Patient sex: M
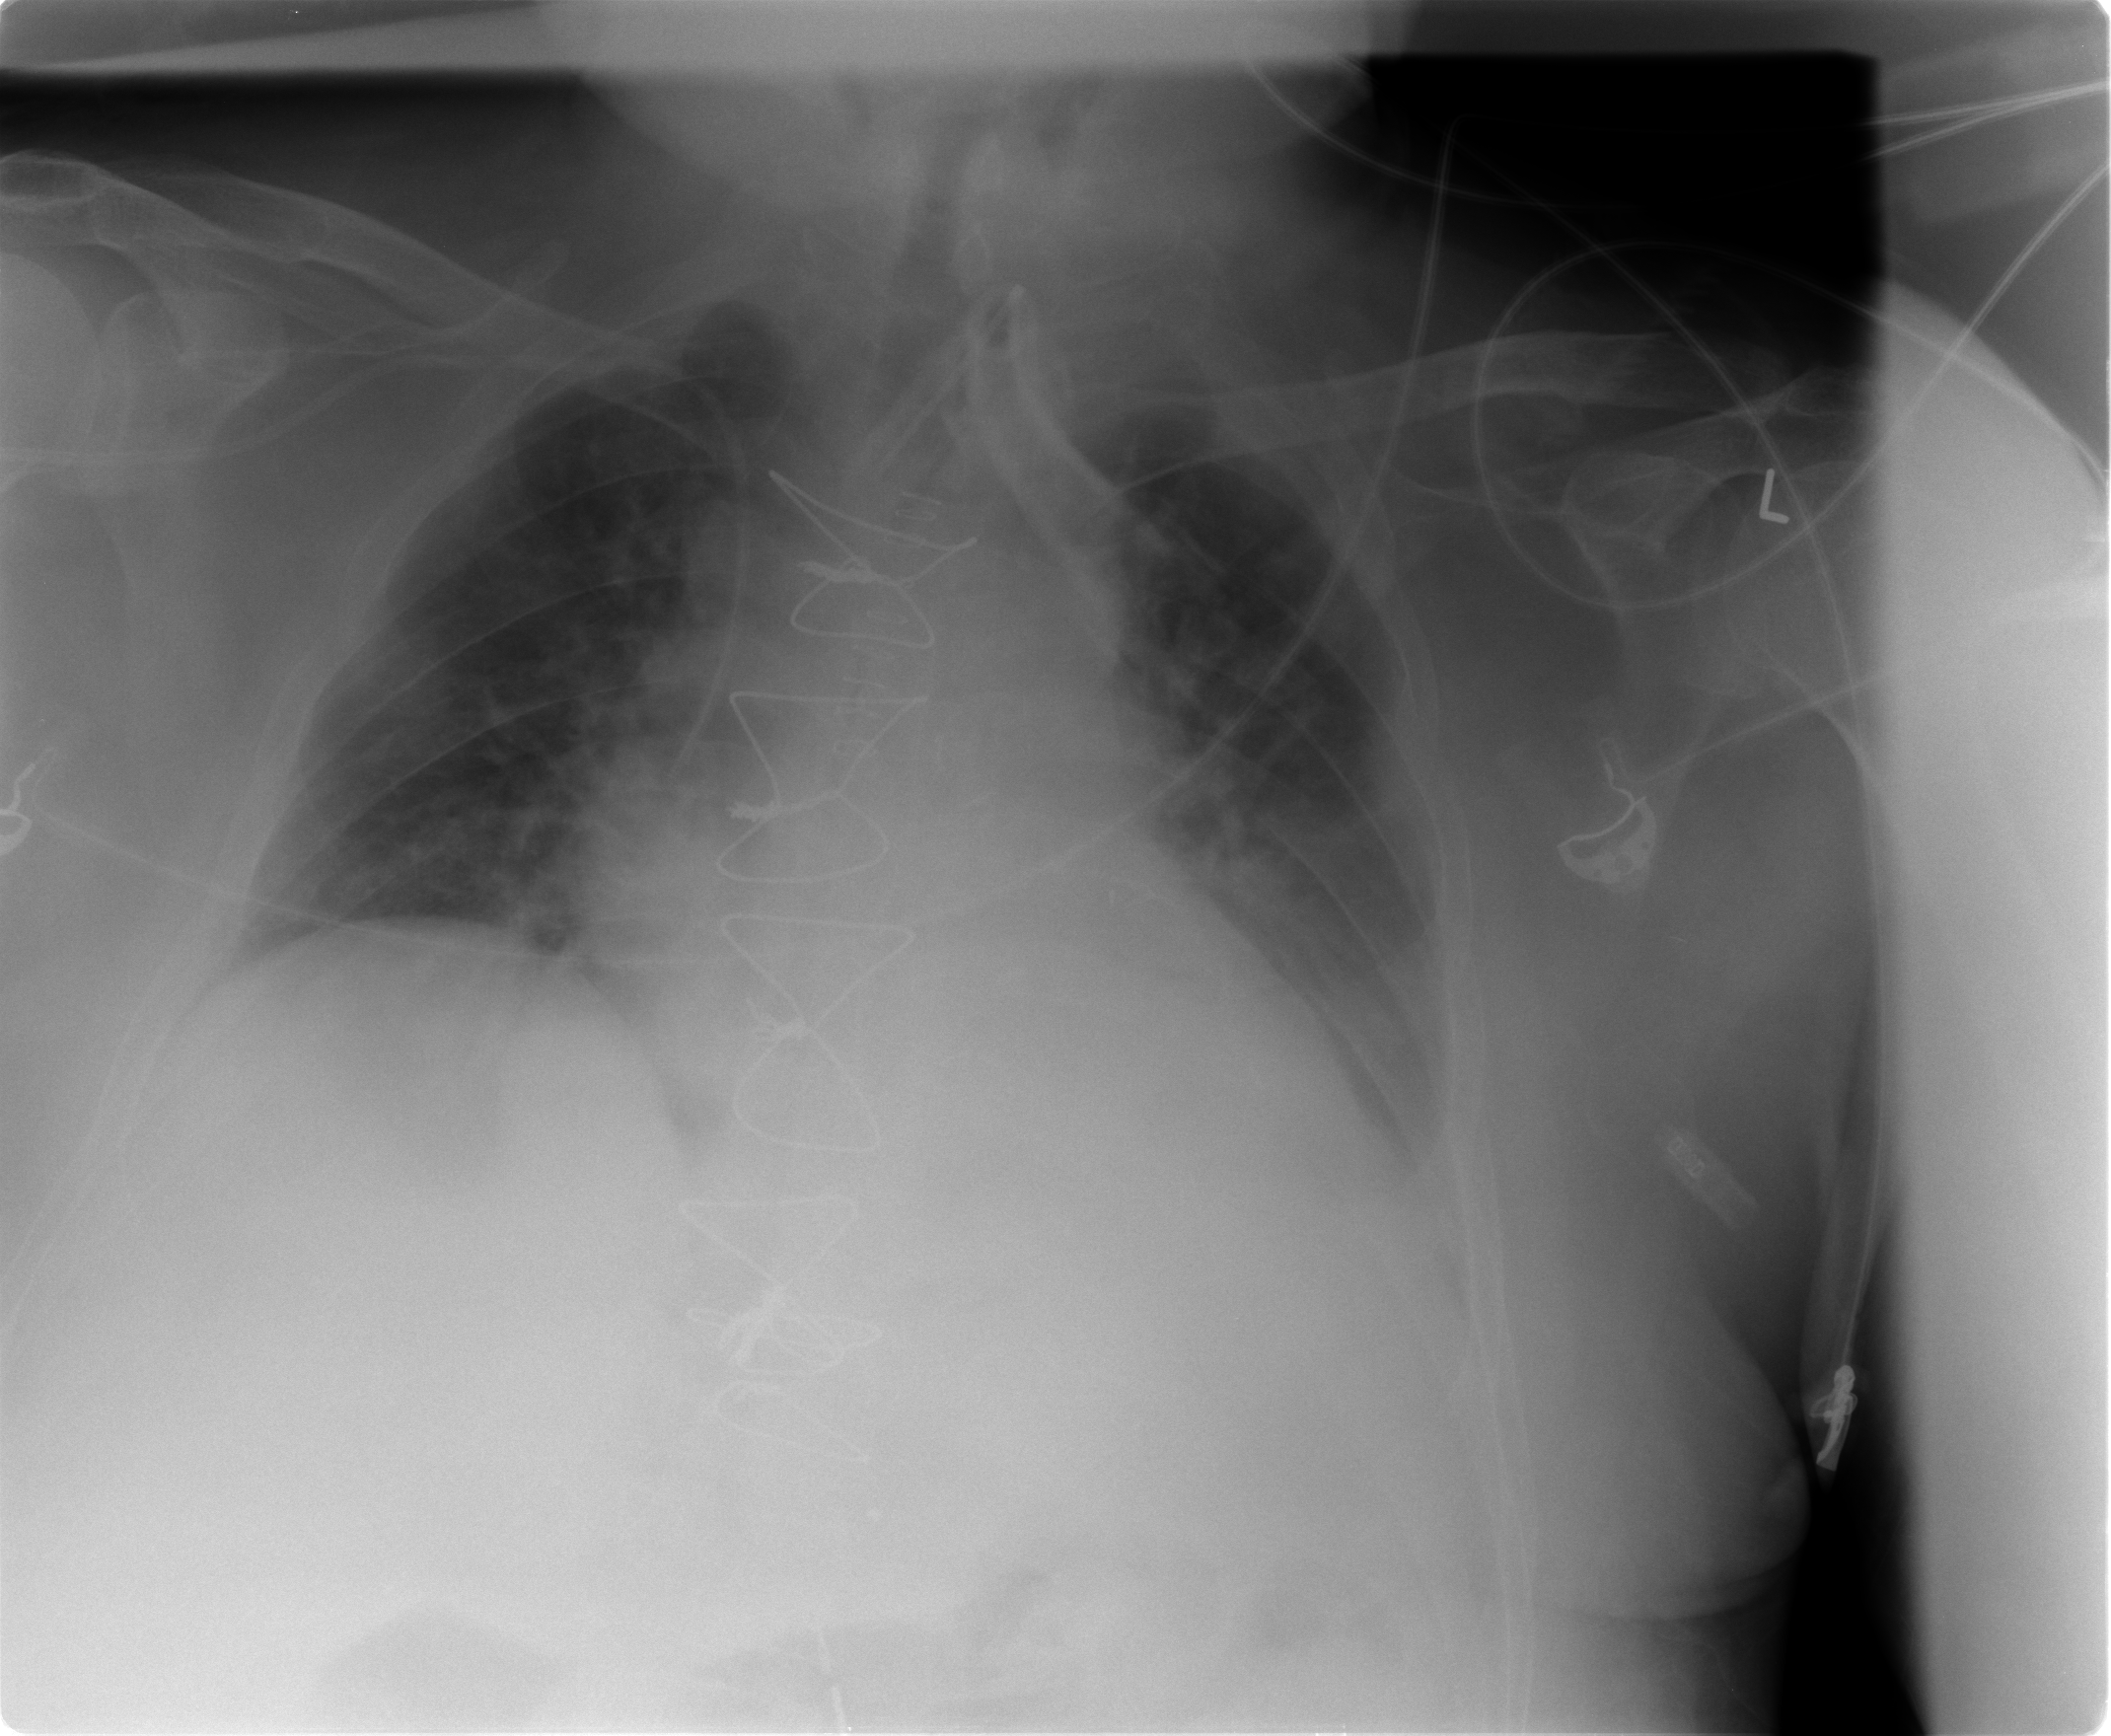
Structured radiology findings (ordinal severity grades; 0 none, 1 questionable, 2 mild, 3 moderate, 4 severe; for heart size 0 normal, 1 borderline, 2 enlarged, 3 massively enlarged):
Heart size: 2
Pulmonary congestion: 2
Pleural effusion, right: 0
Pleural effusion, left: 2
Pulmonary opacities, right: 0
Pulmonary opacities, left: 0
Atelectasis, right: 2
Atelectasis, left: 3